Question: '''
import matplotlib.pyplot as plt
import numpy as np
fig = plt.figure(figsize=(13, 13))
ax1 = plt.subplot( projection='polar')
ax1.set_theta_zero_location('N')
ax1.set_thetagrids(np.arange(0.0, 360.0, 25.7143))# /14
ax1.set_rgrids(np.arange(0.8,1,))
amount1 = [('89','c'),'04','76',('93','a'),'56',
'11','45','61','85',('37','b'),
'51','97','24','07']
r = 0.8
#theta = 25.7143 * range(14) # amount1:add to intersections
plt.show()
'''

chart make in photoshop.
I am a newbie with python.
I am a foreigner, and my question is expressed through code and graphics
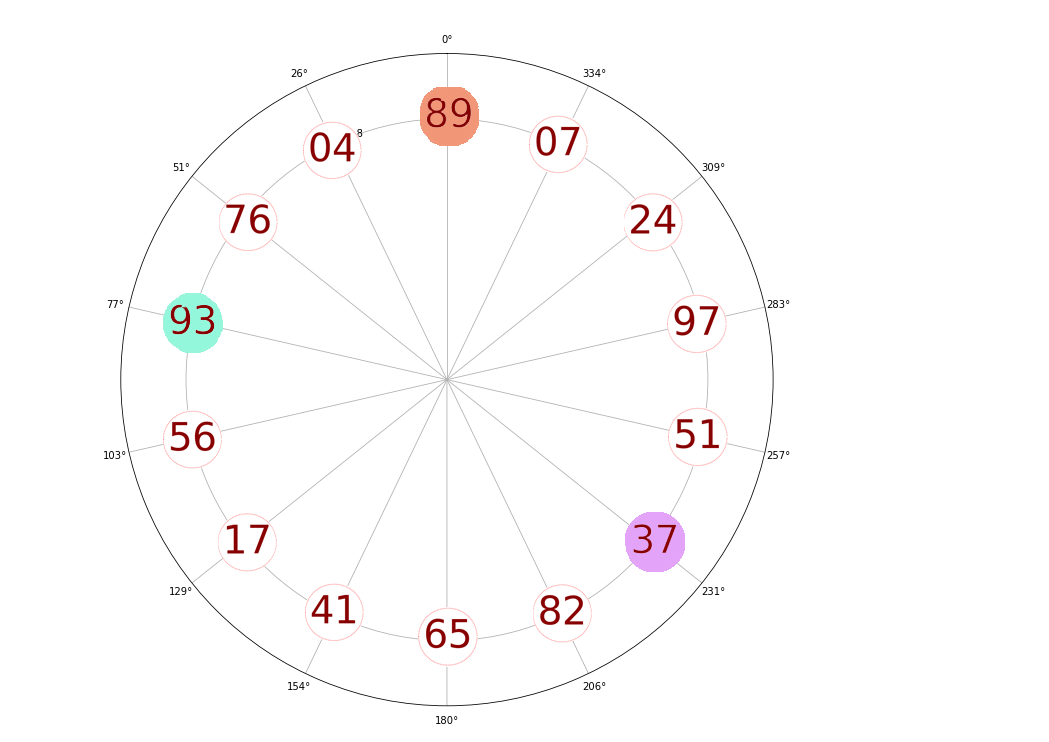
Answer: To calculate the angles for 'set_thetagrids', you can use 'np.linspace' from '0' to '360' with '14' steps but with 'endpoint=False'.
The angles for the placement are in radians; 'np.radians(thetas)' converts them. To place the texts, you can loop through 'amount1'. A little circle can be positioned e.g. via 'ax1.scatter(x, y, ...)' with a given interior and edge color.
'''
import matplotlib.pyplot as plt
import numpy as np
fig = plt.figure(figsize=(13, 13))
ax1 = plt.subplot(projection='polar')
ax1.set_theta_zero_location('N')
thetas = np.linspace(0, 360, 14, endpoint=False)
ax1.set_thetagrids(thetas)
ax1.set_rgrids([0.8, 1], [])
ax1.set_ylim(0, 1)
amount1 = [('89', 'c'), '04', '76', ('93', 'a'), '56', '11', '45', '61', '85', ('37', 'b'), '51', '97', '24', '07']
r = 0.8
for am1, theta in zip(amount1, np.radians(thetas)):
color = 'white'
if type(am1) is tuple:
color = {'a': 'turquoise', 'b': 'orchid', 'c': 'lightcoral'}[am1[1]]
am1 = am1[0]
ax1.text(theta, r, am1, color='firebrick', ha='center', va='center')
ax1.scatter(theta, r, s=500, marker='o', color=color, edgecolor='red', alpha=0.5)
plt.show()
'''
<URL>